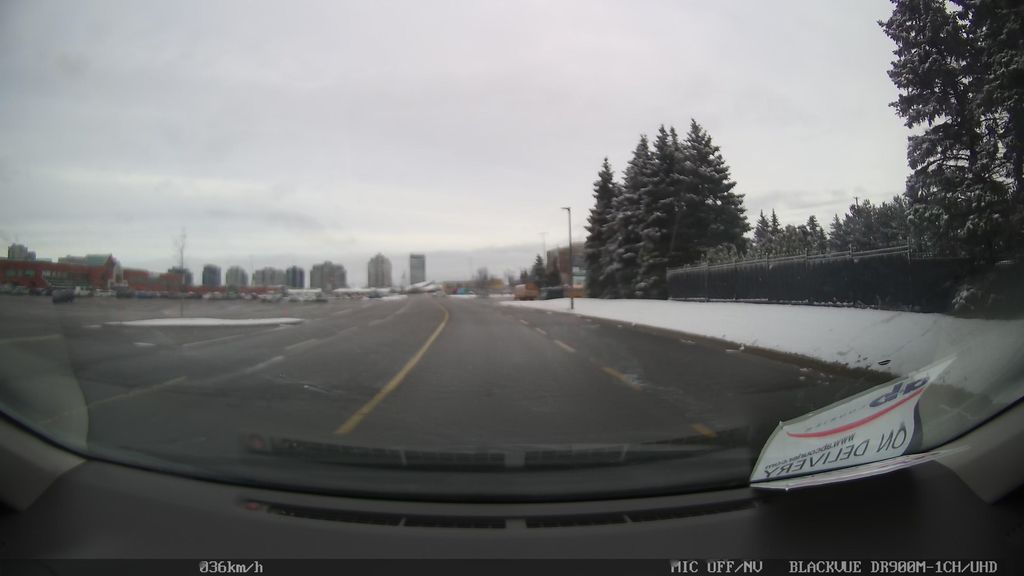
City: toronto